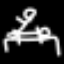
Label: bed